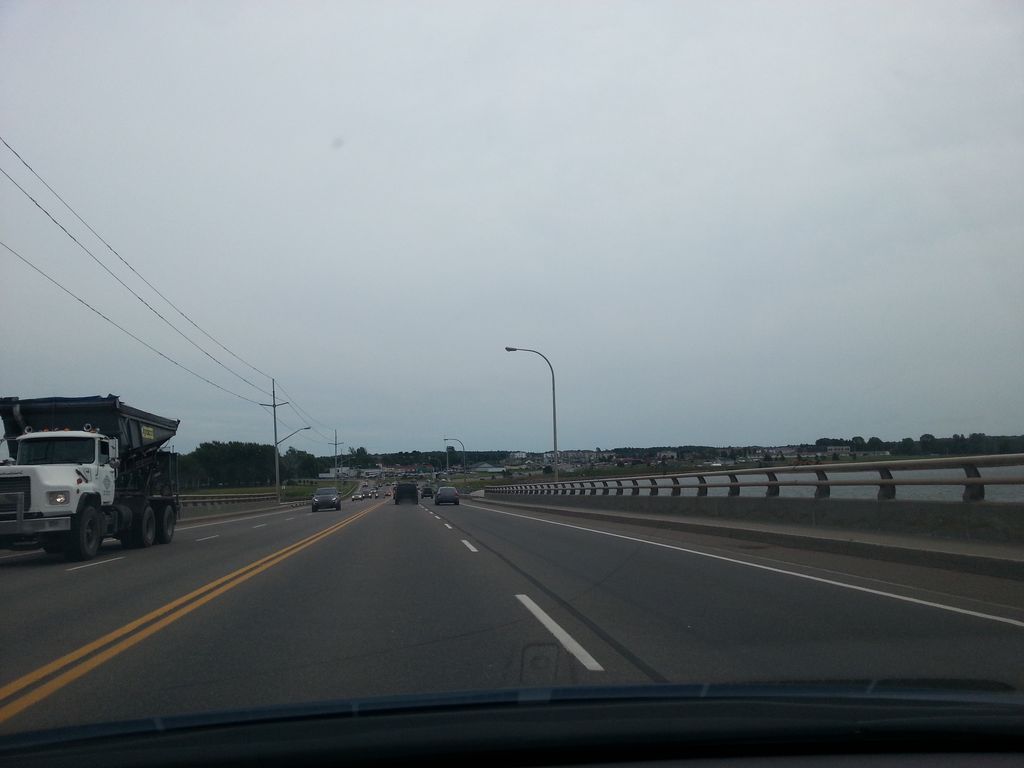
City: charlottetown